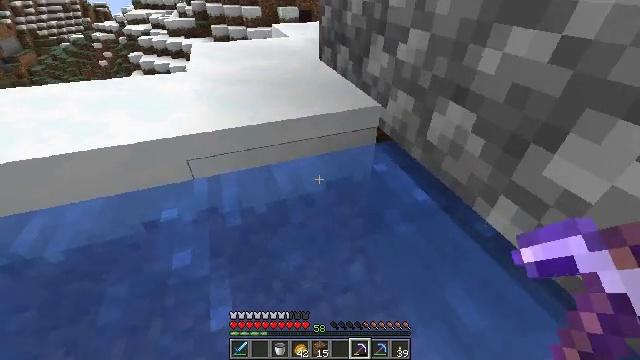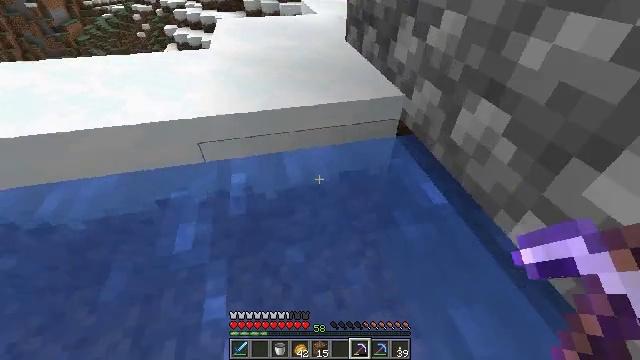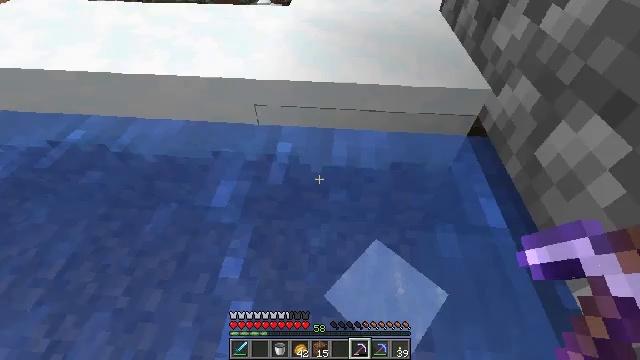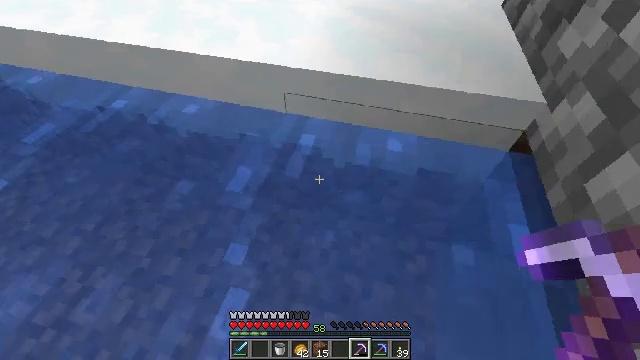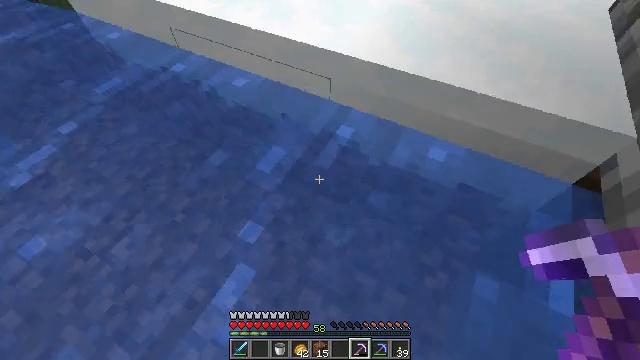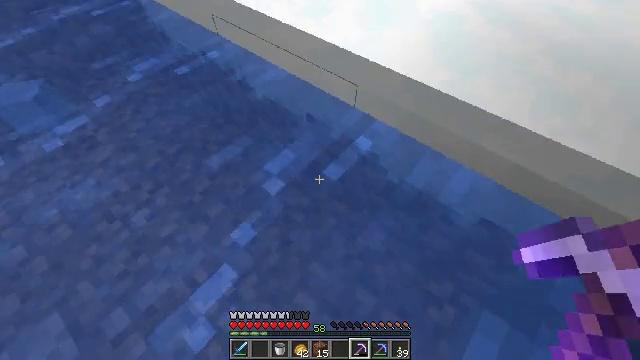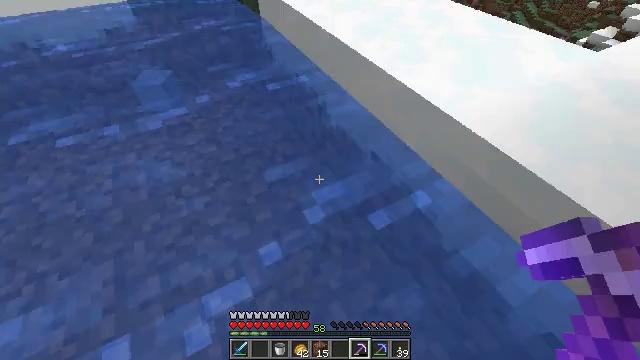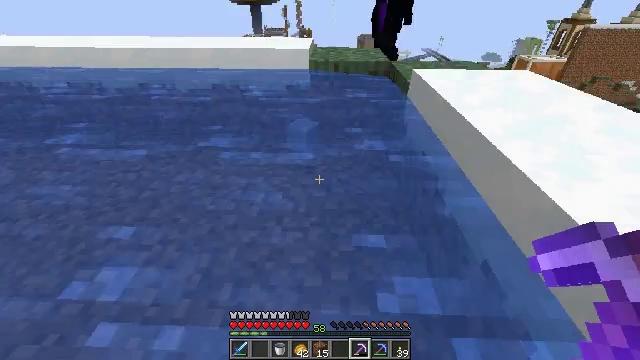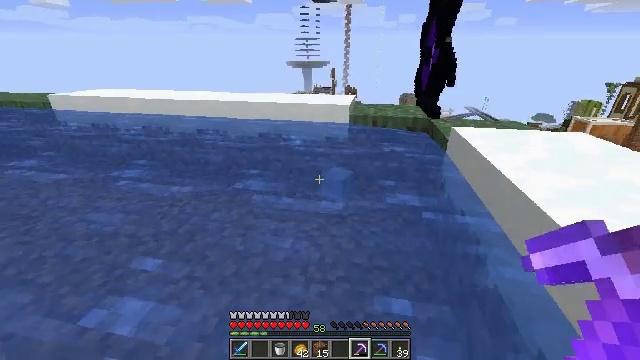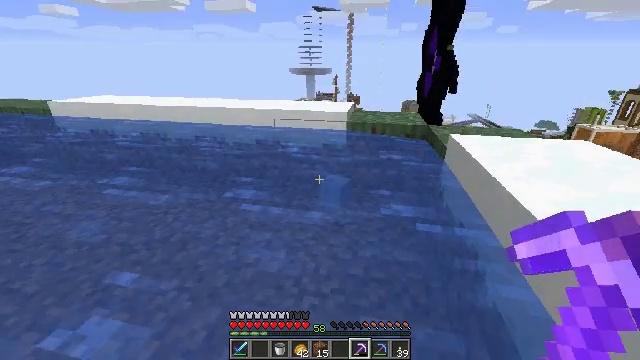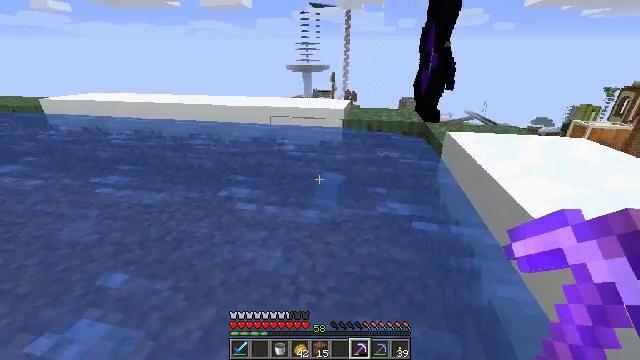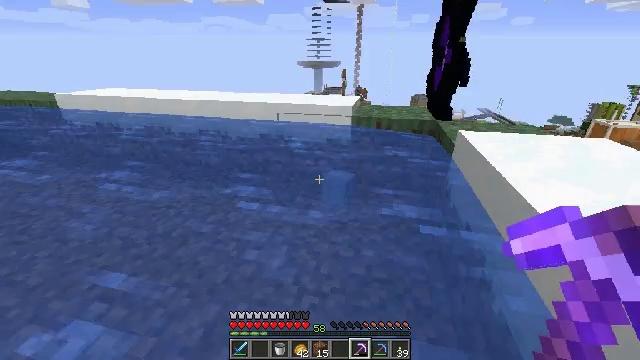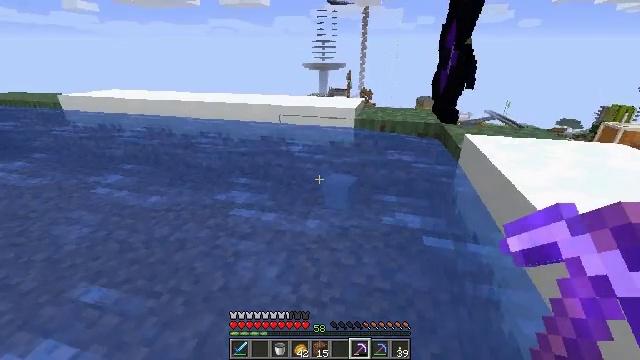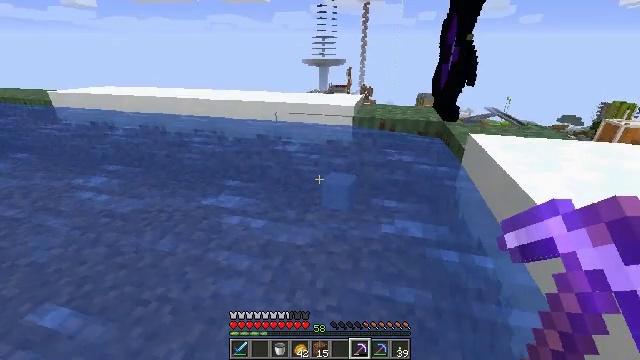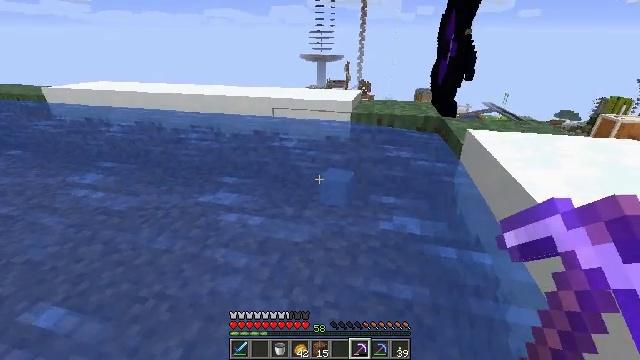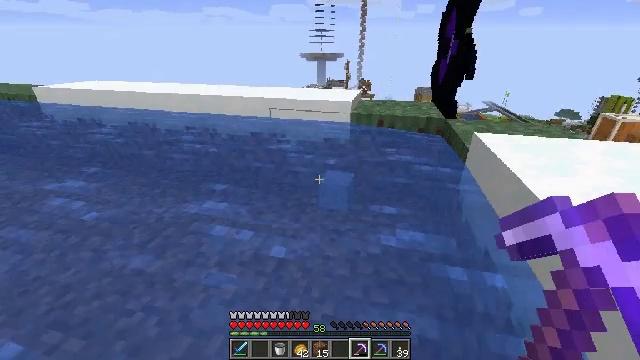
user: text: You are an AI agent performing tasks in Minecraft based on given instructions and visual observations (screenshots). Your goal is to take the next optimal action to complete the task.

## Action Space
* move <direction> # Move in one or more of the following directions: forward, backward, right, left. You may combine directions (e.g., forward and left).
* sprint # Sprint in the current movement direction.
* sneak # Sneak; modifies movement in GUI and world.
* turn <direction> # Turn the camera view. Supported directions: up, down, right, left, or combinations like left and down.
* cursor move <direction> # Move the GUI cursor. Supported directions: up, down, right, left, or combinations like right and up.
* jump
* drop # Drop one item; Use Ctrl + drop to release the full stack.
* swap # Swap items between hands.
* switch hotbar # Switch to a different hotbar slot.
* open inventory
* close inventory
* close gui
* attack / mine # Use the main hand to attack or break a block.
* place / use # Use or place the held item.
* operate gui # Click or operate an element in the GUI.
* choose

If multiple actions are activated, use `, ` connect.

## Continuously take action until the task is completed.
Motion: motion action
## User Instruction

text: Harvest the ice from frozen areas.
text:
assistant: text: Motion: move forward and move right, turn left and down
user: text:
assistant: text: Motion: move forward, turn left and down
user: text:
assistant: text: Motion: move forward, turn left and down
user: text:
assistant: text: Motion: move forward, turn left and down
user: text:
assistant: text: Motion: move forward, turn left and down
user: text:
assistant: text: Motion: move forward, turn left and up
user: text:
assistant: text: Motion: move forward, turn left and up
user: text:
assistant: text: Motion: move forward, turn left and up
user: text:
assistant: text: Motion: move forward, turn up
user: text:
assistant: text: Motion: move forward
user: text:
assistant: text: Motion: move forward, turn left
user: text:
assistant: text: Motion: move forward, turn left
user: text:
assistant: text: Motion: move forward
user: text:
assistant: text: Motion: move forward
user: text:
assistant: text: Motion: move forward
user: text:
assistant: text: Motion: move forward, turn right
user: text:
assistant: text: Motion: move forward, turn right
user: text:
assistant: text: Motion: move forward, turn right
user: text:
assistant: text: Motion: move forward
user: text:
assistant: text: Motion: move forward
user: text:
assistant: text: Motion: move forward
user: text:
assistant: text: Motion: move forward, open inventory
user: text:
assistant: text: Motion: move forward, open inventory
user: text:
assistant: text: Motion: cursor move right
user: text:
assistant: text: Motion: cursor move right
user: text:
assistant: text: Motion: cursor move right
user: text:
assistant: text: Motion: cursor move right
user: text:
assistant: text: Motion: sneak, cursor move right
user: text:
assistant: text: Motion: sneak
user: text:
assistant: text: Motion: sneak